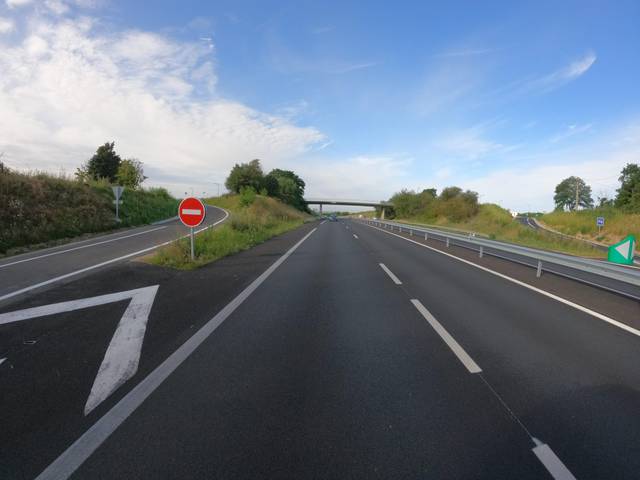
Region: France
Coordinates: 47.246, -0.1065